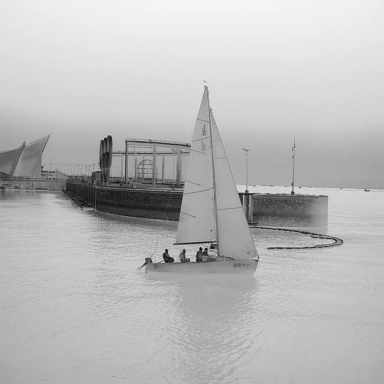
There is a sailboat in the infrared image.